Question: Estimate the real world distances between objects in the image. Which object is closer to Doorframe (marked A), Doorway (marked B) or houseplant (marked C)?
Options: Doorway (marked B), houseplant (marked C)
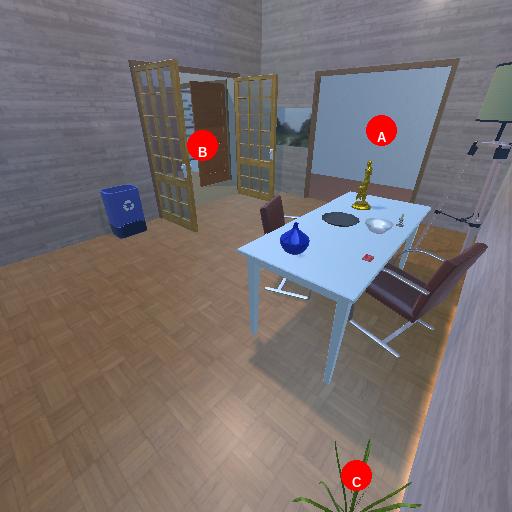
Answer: Doorway (marked B)